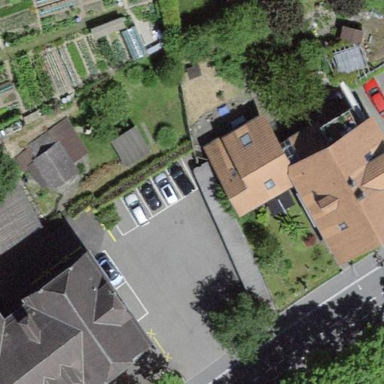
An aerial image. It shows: Parking area with asphalt surface.